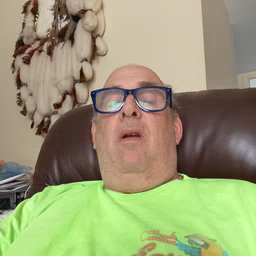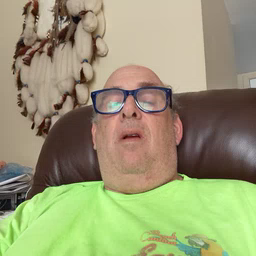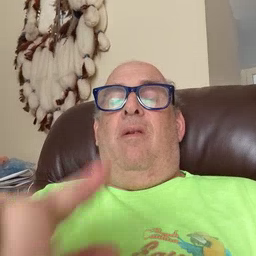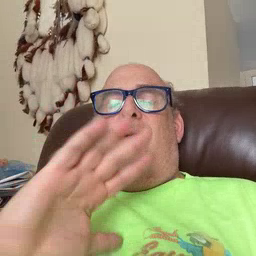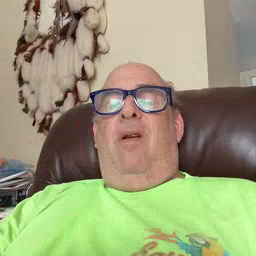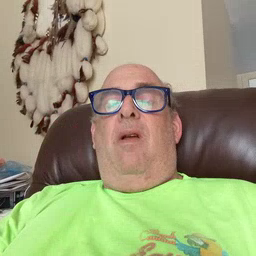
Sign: fine